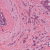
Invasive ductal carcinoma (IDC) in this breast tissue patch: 1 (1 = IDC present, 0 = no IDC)